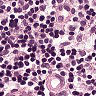
Metastatic tissue present: no